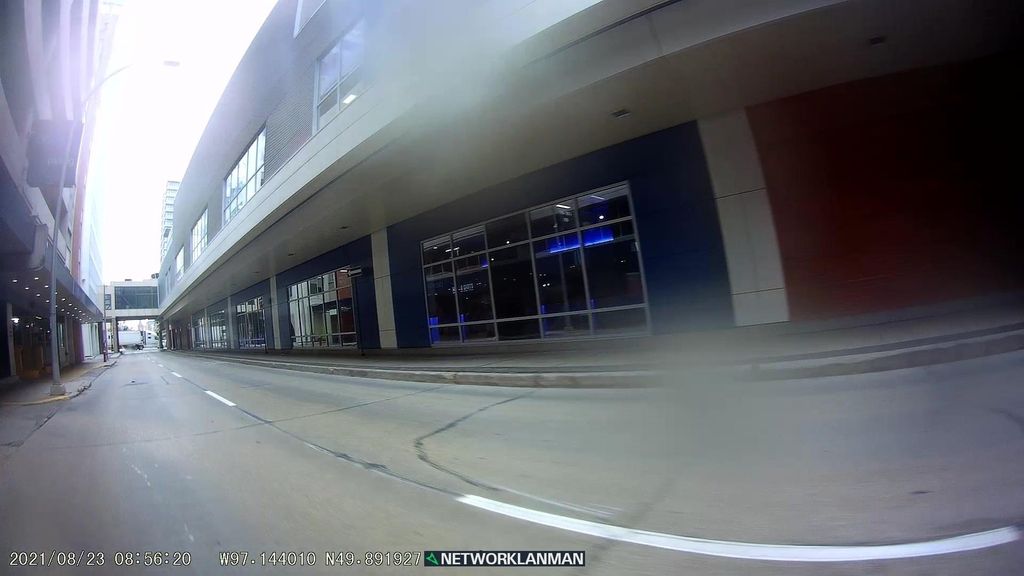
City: winnipeg